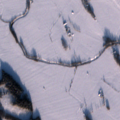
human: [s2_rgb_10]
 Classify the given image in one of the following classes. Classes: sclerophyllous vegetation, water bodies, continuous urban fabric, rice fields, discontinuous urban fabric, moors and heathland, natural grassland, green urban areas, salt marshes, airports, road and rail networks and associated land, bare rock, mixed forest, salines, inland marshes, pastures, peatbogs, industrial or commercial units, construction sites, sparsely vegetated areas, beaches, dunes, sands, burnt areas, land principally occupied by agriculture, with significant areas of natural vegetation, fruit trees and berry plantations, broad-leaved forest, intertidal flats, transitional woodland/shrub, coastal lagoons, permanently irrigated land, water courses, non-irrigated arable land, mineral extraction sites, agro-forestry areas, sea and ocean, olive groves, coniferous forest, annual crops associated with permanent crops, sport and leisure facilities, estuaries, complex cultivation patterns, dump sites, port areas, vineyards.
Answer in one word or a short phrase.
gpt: non-irrigated arable land, mixed forest